Question: how would I write a single SQL statement to extract TEMPLATE_NAME (TEMPLATES) and all AREA_NAMEs (TEMPLATE_AREAS) given a PAGE_ID from the following tables:

Sorry if this is stupidly easy. Im quite new at this.
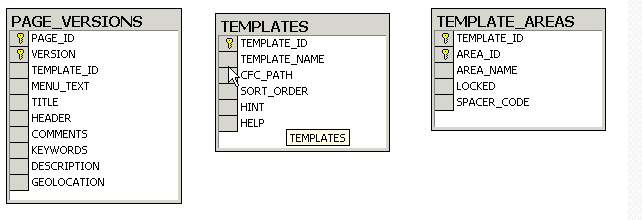
Answer: '''
select t.TEMPLATE_NAME, a.AREA_NAME
from page_versions p
inner join templates t on t.template_id = p.template_id
inner join template_areas a on a.template_id = t.template_id
where p.page_id = 123
'''